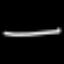
Label: line